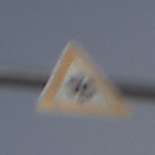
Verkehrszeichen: SchneeOderEisglaette
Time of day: MorningAfternoon
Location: Outdoor (Nature)
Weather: PartlyCloudy
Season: NotSpecified
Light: Natural